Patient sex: M
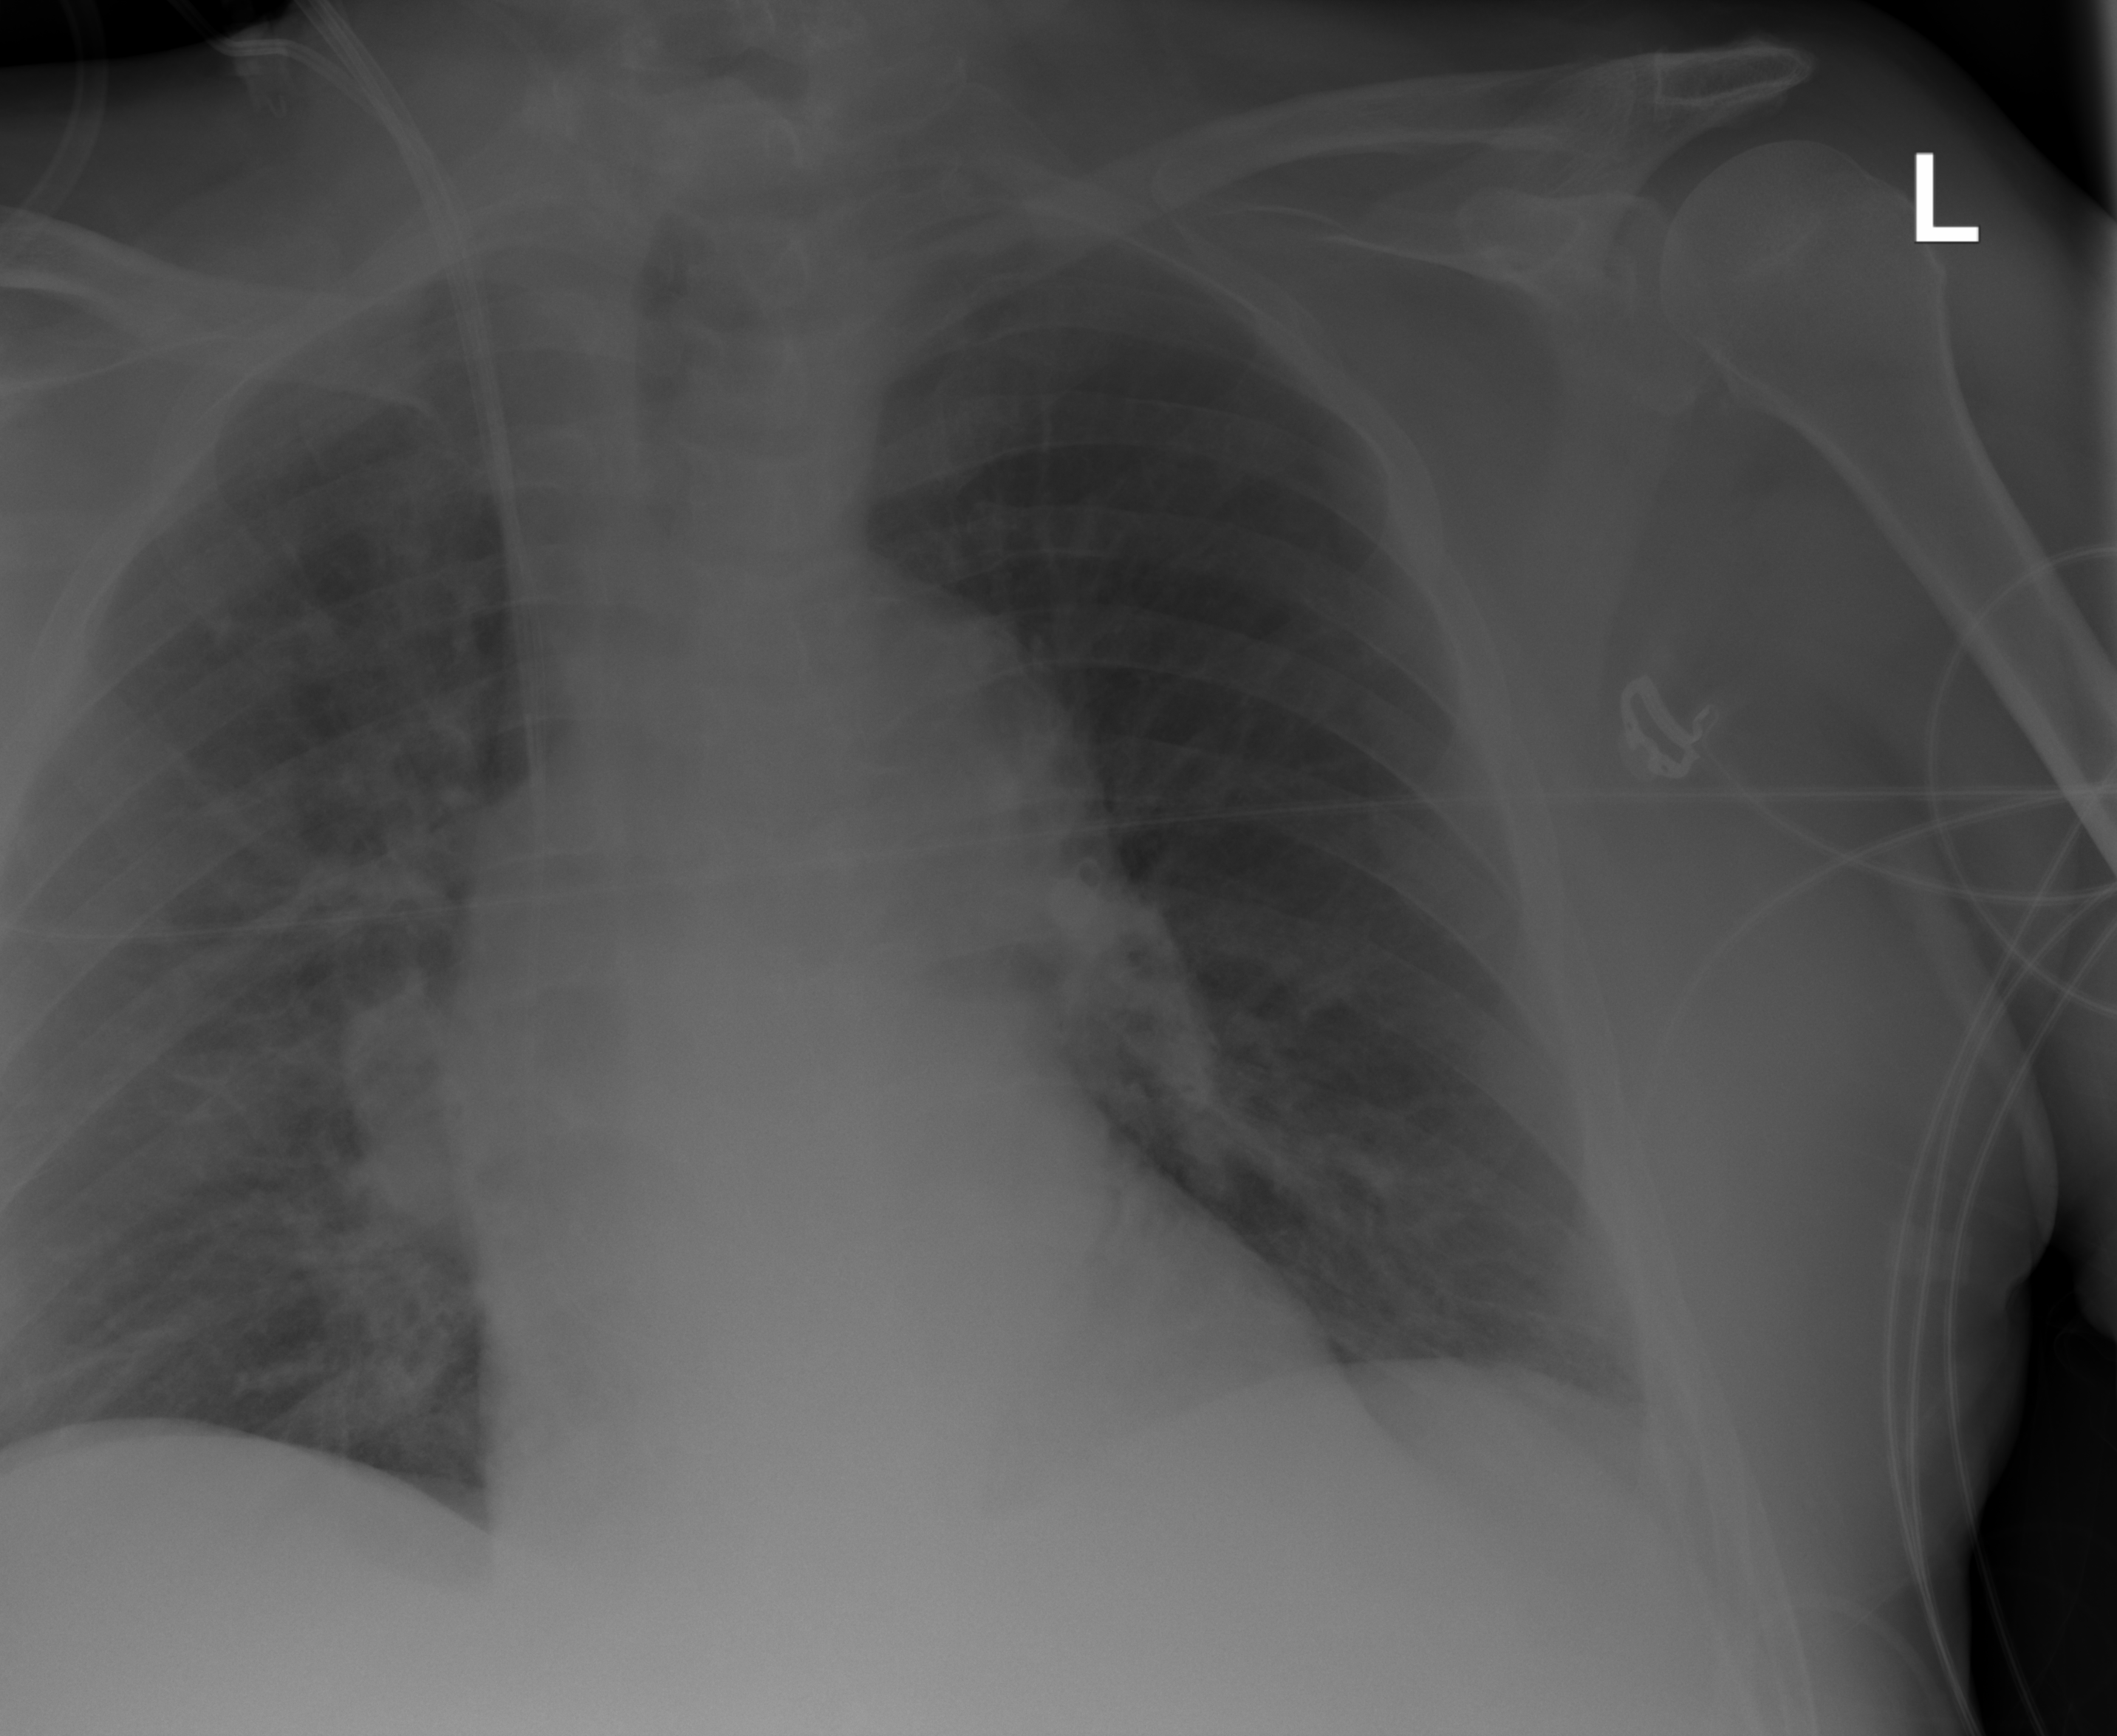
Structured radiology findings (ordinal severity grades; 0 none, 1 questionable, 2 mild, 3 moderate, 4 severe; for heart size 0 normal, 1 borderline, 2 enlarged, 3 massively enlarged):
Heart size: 2
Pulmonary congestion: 2
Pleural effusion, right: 0
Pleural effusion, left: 0
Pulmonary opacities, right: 0
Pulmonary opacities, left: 0
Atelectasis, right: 2
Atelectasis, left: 0